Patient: sex M, age 58
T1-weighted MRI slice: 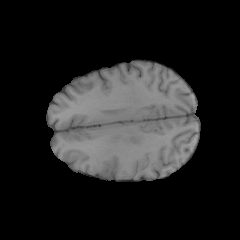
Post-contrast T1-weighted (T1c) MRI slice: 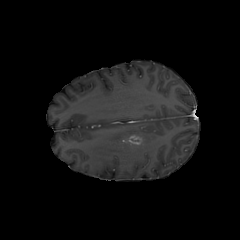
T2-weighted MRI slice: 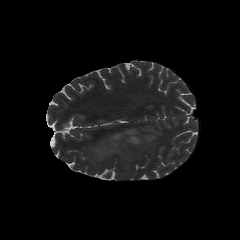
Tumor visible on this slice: yes
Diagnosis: Glioblastoma, IDH-wildtype
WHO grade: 4